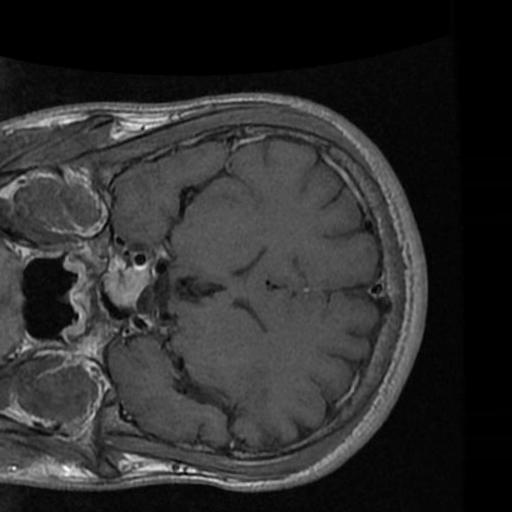
Label: brain_tumor